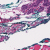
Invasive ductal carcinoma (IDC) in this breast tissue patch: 0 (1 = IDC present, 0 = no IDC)